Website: walmart
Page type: customer-info-address
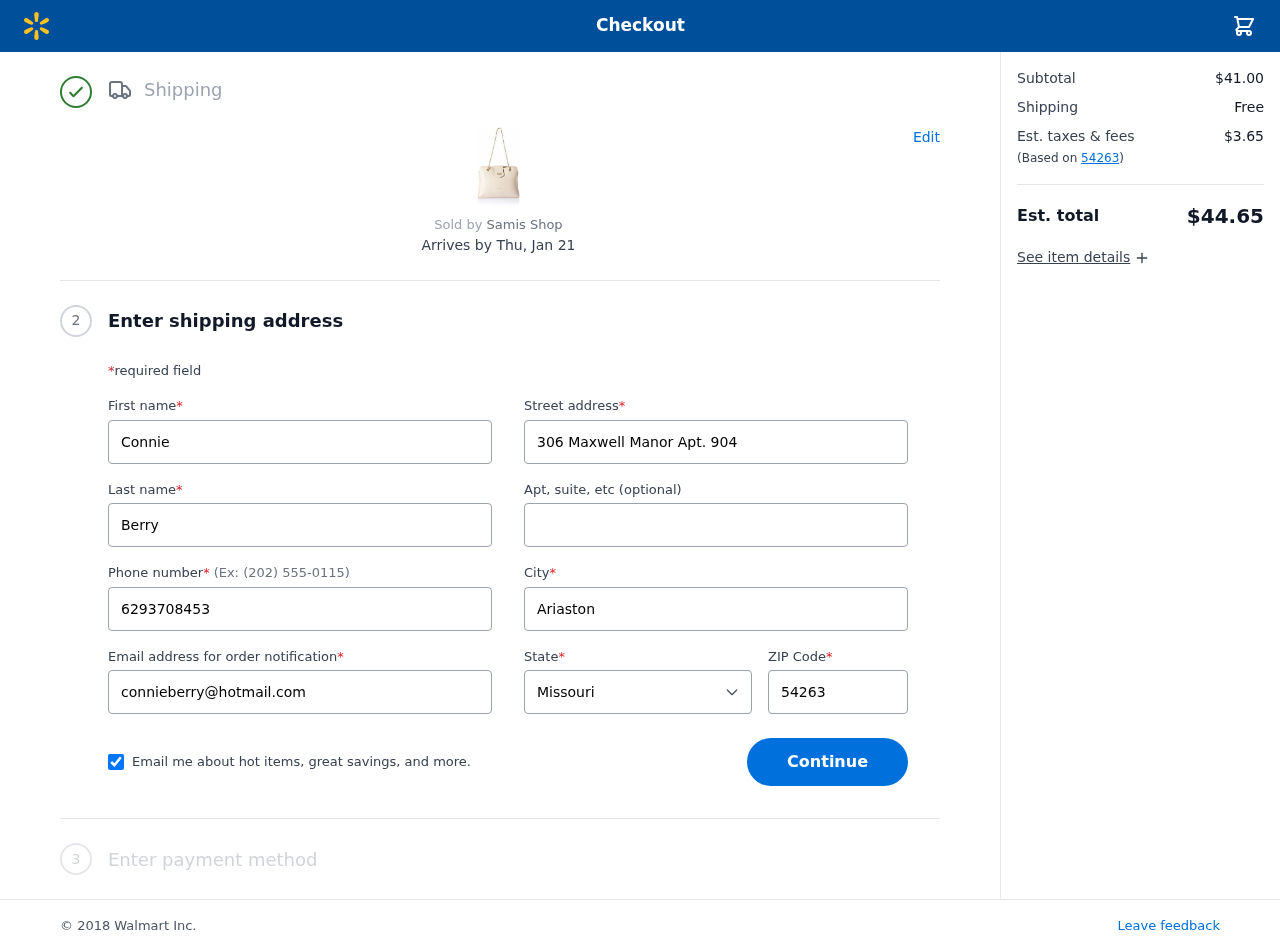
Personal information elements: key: PII_CITY
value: Ariaston
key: PII_EMAIL
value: connieberry@hotmail.com
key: PII_FIRSTNAME
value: Connie
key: PII_LASTNAME
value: Berry
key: PII_PHONE
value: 6293708453
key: PII_POSTCODE
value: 54263
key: PII_STATE
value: Missouri
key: PII_STREET
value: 306 Maxwell Manor Apt. 904
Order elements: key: ORDER_DELIVERY_DATE
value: Thu, Jan 21
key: ORDER_SUBTOTAL
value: $41.00
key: ORDER_SHIPPING_COST
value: Free
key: ORDER_TAX
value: $3.65
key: ORDER_TOTAL
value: $44.65